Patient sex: M
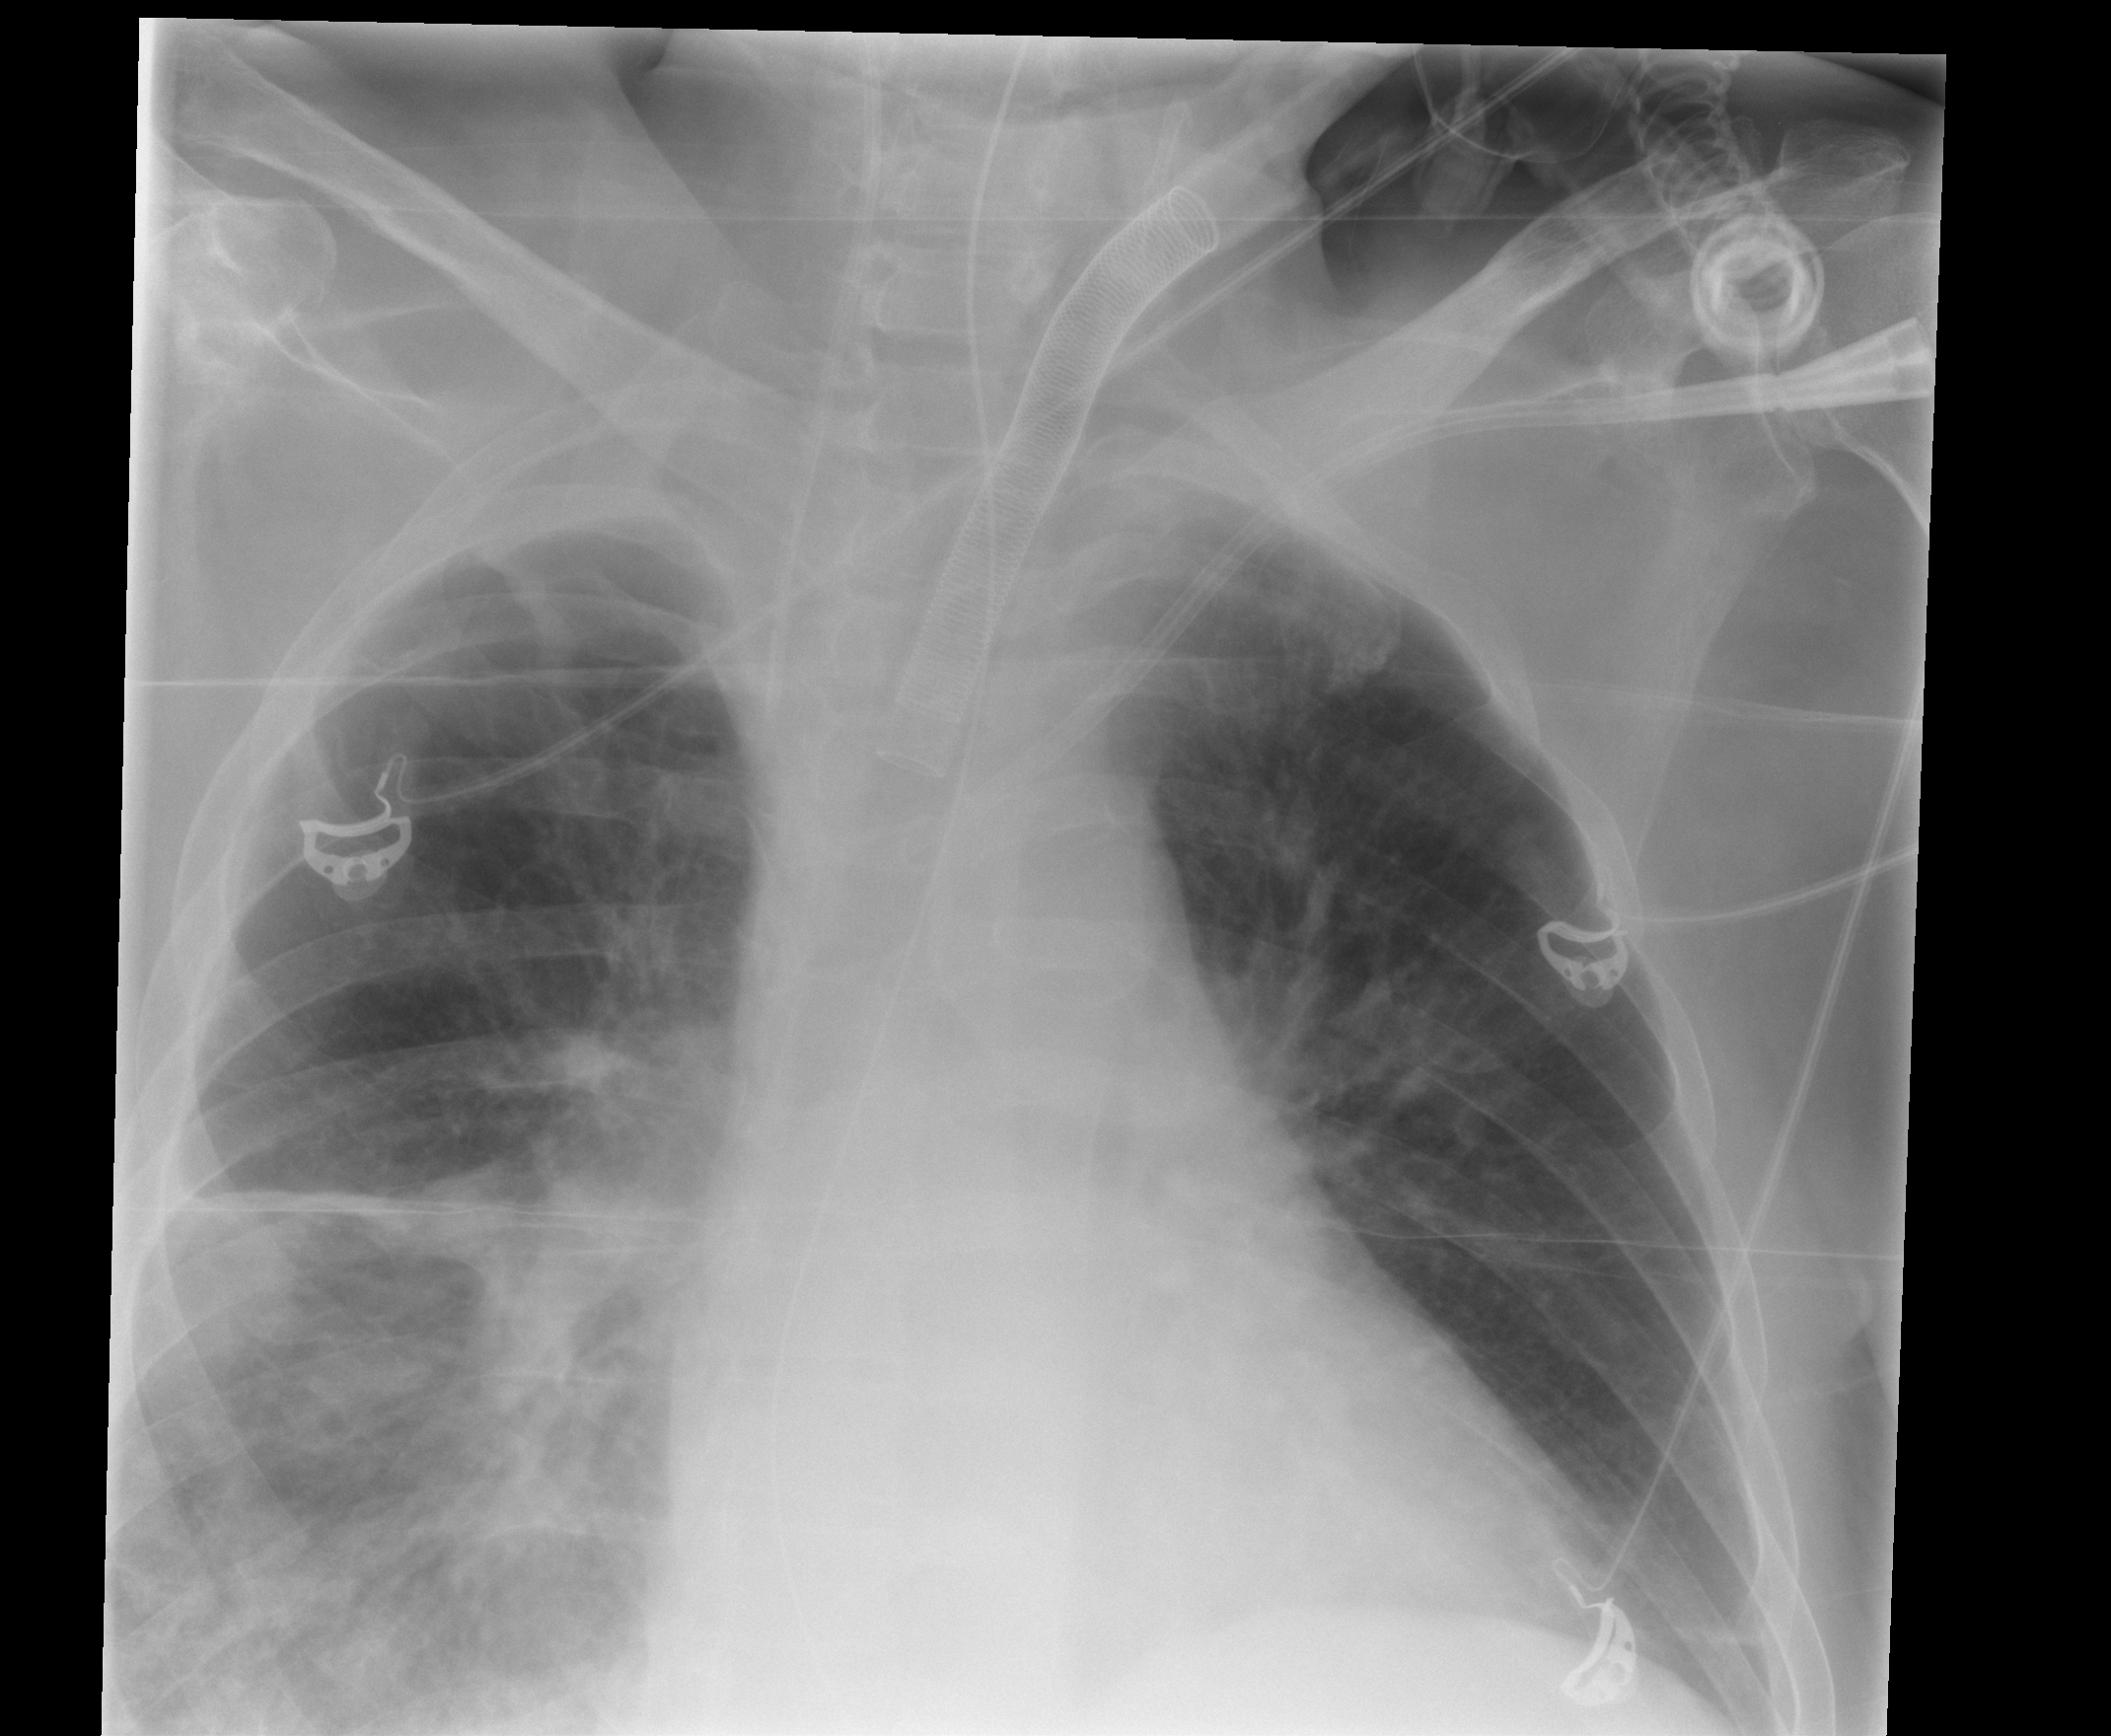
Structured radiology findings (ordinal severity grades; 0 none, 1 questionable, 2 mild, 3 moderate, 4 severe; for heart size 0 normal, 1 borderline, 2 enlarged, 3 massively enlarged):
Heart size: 1
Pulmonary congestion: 0
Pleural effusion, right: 2
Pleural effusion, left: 0
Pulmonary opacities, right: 0
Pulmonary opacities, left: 0
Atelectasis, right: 2
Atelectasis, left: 2